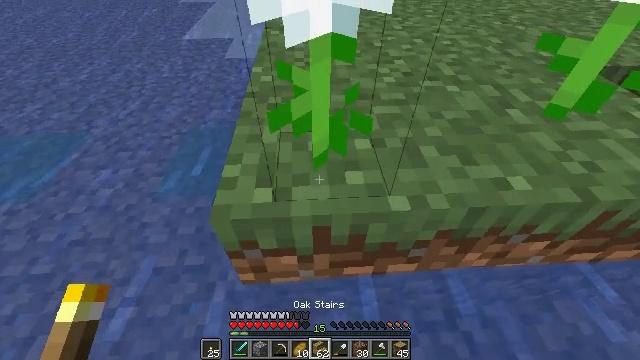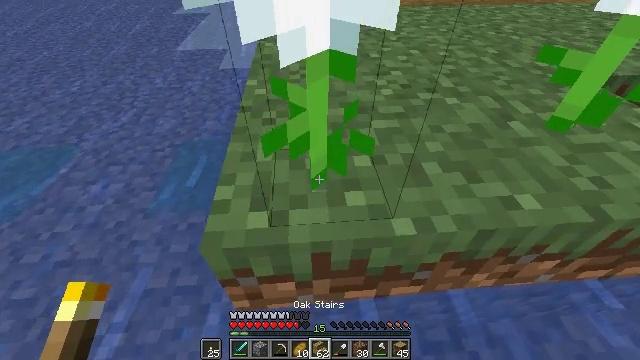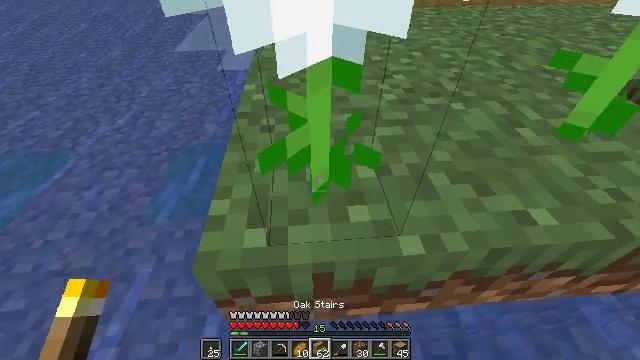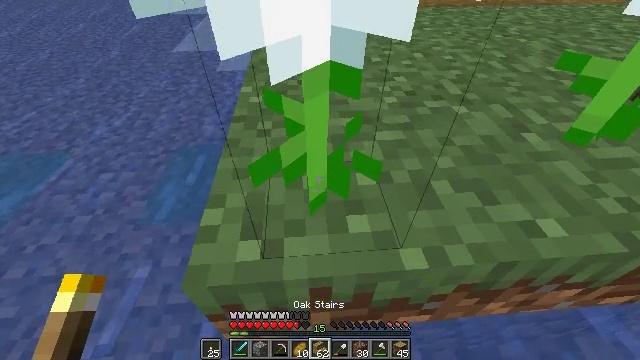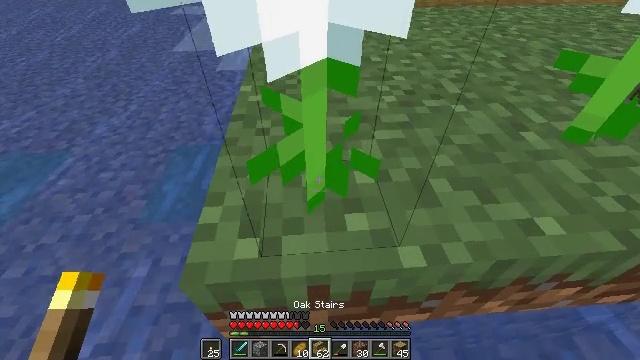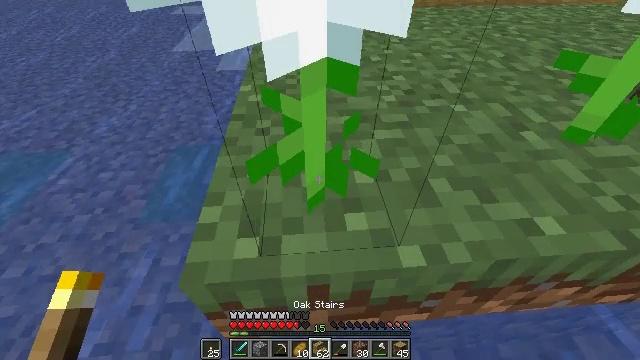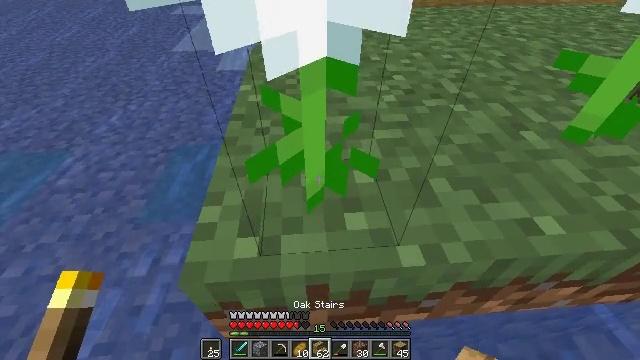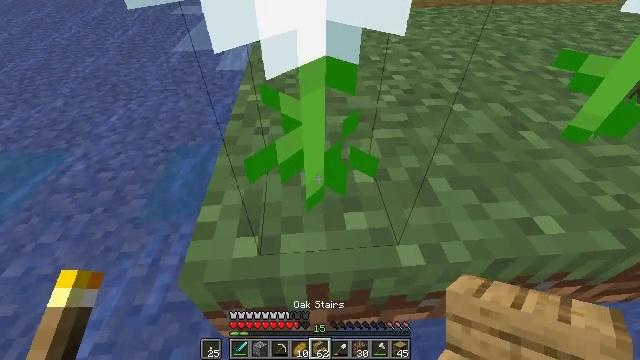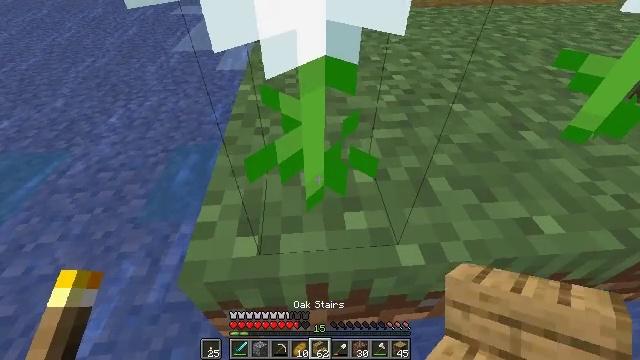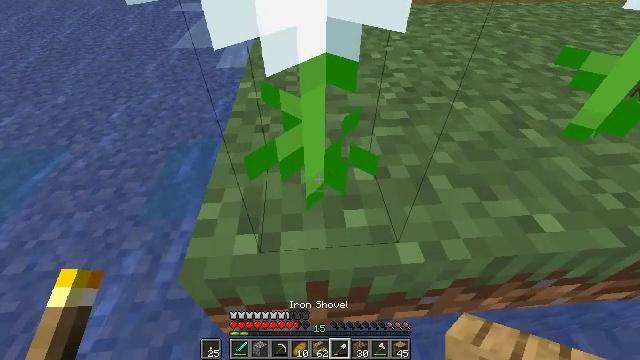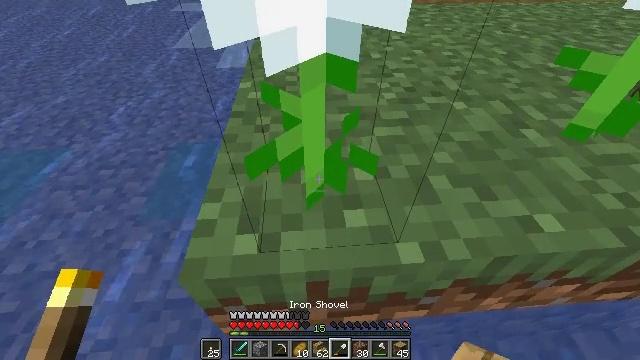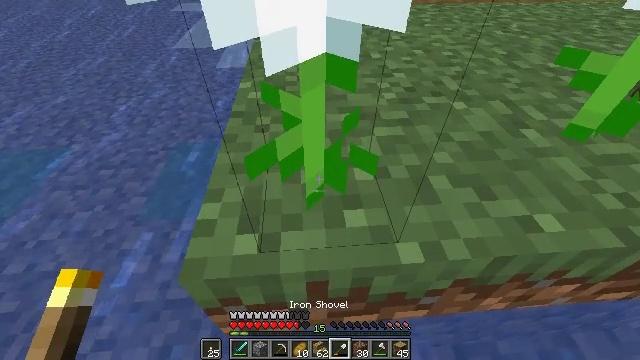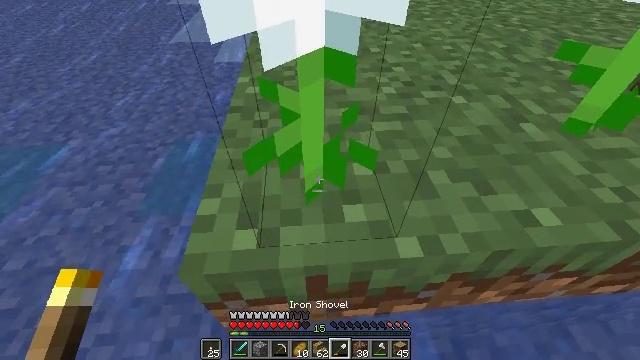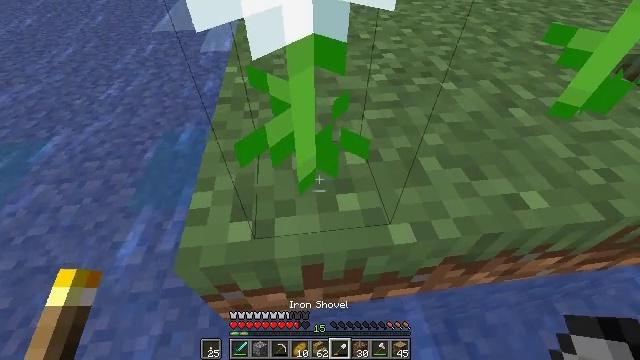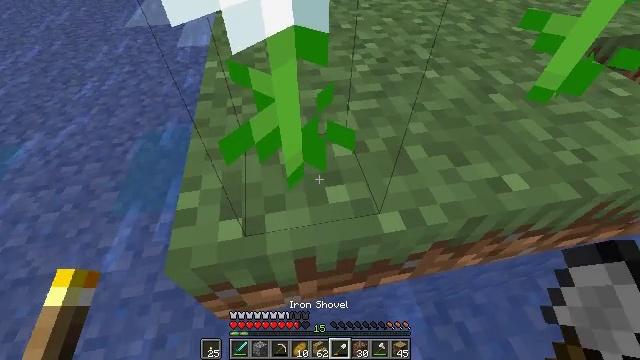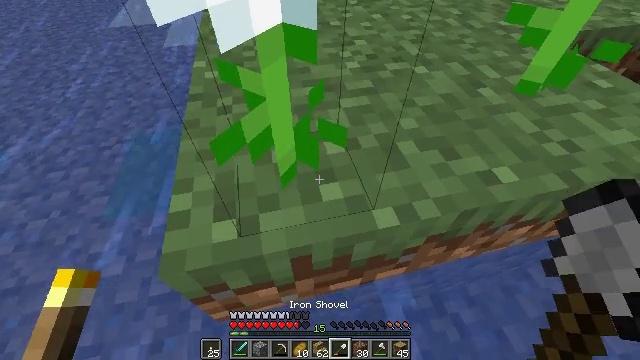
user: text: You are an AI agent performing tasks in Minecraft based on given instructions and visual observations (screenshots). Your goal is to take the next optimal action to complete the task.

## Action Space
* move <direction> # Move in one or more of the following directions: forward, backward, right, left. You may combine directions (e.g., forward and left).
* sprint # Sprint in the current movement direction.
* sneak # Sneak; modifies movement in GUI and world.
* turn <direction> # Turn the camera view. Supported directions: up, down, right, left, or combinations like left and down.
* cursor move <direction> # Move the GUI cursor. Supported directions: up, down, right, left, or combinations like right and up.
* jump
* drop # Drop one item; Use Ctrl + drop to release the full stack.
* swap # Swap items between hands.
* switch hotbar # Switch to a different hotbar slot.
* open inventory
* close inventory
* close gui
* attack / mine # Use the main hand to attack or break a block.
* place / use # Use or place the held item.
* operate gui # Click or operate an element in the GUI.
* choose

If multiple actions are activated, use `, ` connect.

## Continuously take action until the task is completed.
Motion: motion action
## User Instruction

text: Collect oxeye daisy from the ground.
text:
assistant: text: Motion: turn right and up
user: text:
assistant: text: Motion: no_op
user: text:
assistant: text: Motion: no_op
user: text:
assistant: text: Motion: no_op
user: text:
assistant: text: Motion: no_op
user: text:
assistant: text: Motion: no_op
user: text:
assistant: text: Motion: no_op
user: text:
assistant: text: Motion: no_op
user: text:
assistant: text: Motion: no_op
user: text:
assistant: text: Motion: no_op
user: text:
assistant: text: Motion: no_op
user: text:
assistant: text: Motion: turn down
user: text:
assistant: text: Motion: turn right and down
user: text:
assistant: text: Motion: turn right and down
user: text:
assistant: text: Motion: turn right
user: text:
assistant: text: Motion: no_op
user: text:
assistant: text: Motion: attack / mine
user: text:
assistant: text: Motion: attack / mine
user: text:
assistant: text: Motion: turn left and up, attack / mine
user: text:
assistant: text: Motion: turn left and up, attack / mine
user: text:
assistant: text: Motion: attack / mine
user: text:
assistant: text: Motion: attack / mine